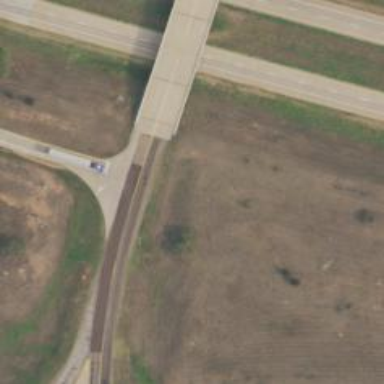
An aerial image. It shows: Secondary road on asphalt bridge.